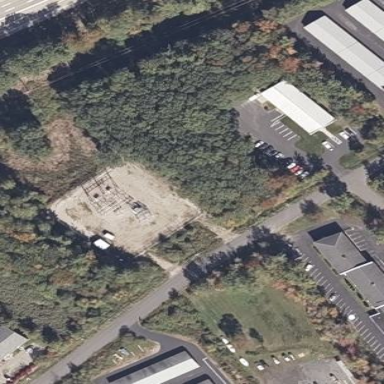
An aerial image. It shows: Power substation.